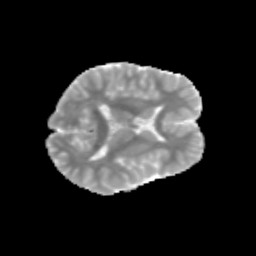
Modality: MD
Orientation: axial
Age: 11
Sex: male
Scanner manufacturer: siemens
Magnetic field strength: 3 T
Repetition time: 3.8 s
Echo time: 0.07 s